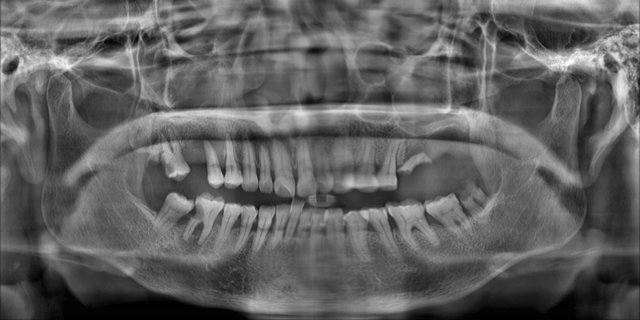
adult